Question: I'm a beginner. I have installed code runner extension already but, whenever I code in VS Studio (python extension). In the output section it shows (shown in image below). But the Python code runs fine in terminal. How can I fix this?

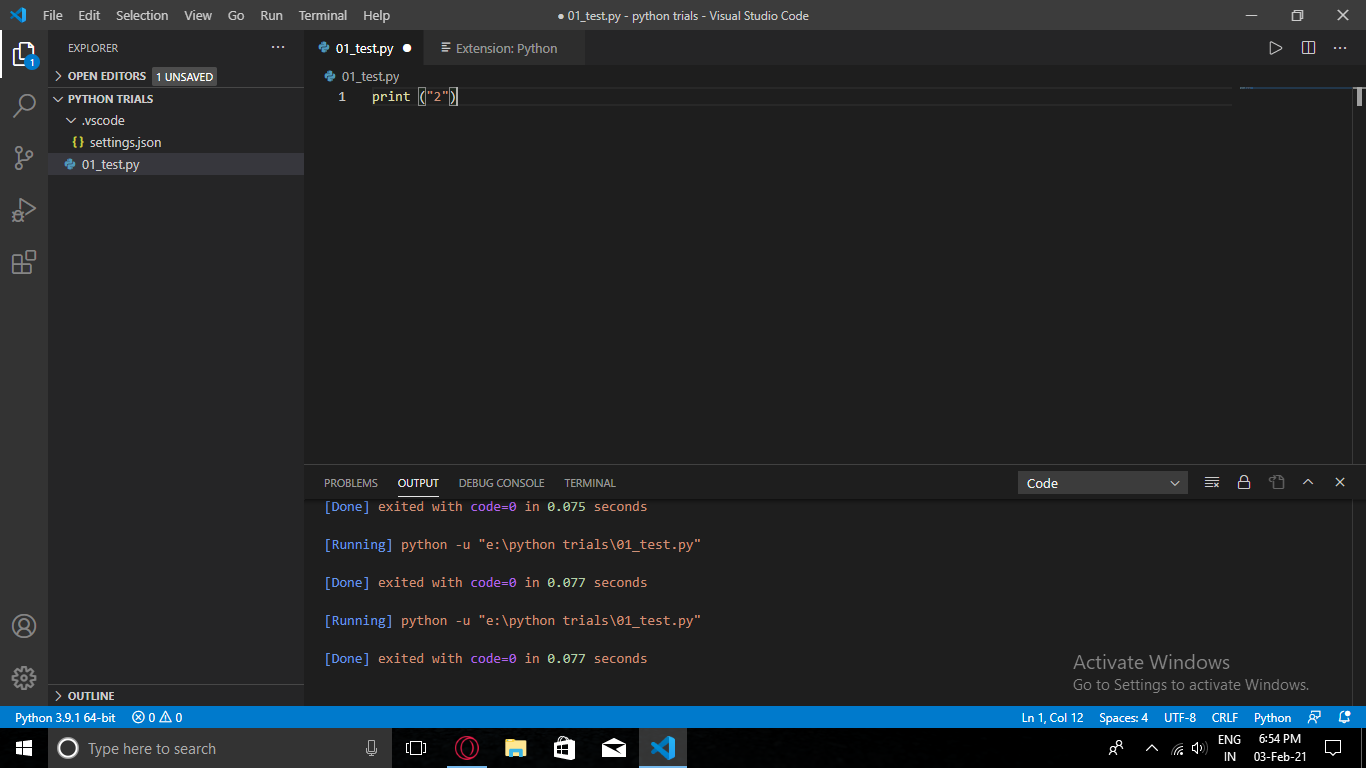
Answer: You should save the file before.